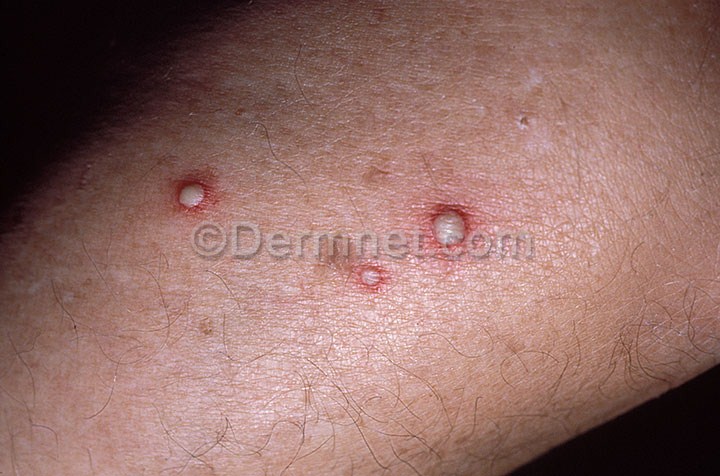
Disease: Scabies Lyme Disease and other Infestations and Bites